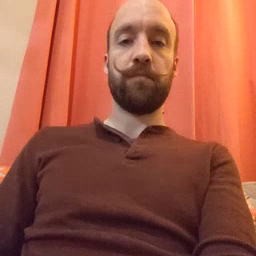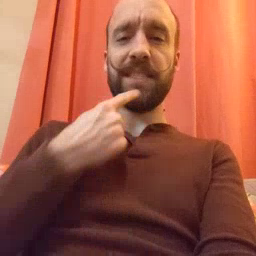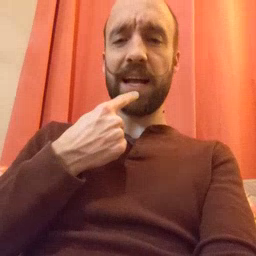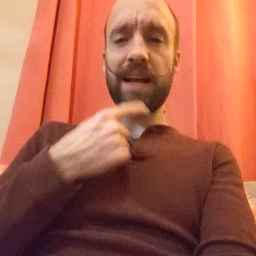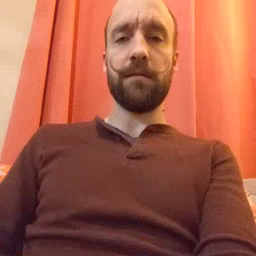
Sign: say